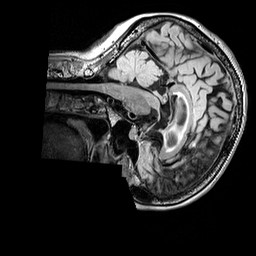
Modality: FLAIR
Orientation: sagittal
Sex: female
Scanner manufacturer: siemens
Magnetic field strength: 3 T
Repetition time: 5 s
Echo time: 0.395 s